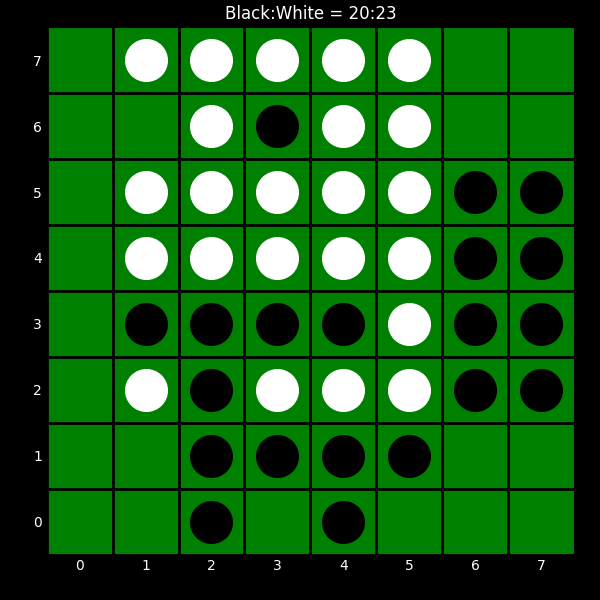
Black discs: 20
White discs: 23